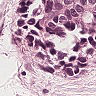
Metastatic tissue present: yes